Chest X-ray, AP view. Patient: 61 years old, sex M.
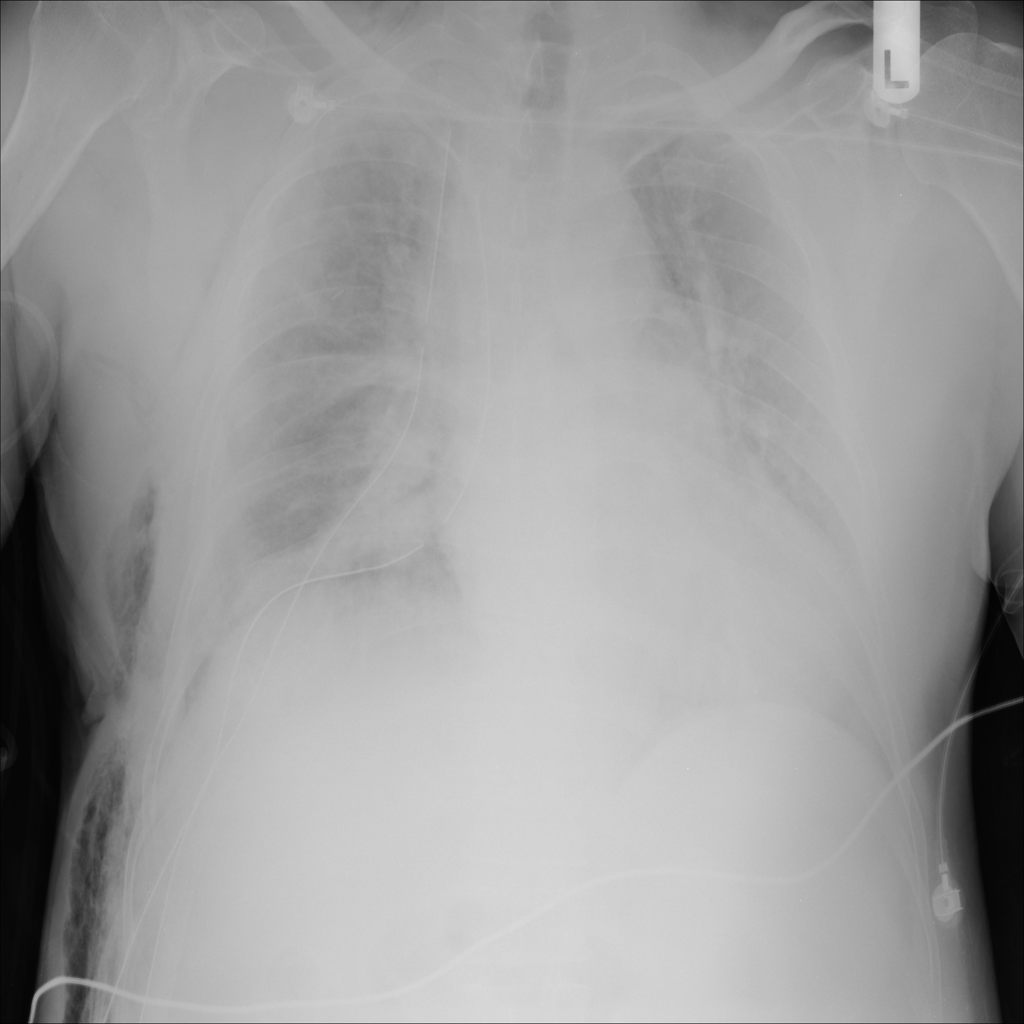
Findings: Atelectasis, Emphysema